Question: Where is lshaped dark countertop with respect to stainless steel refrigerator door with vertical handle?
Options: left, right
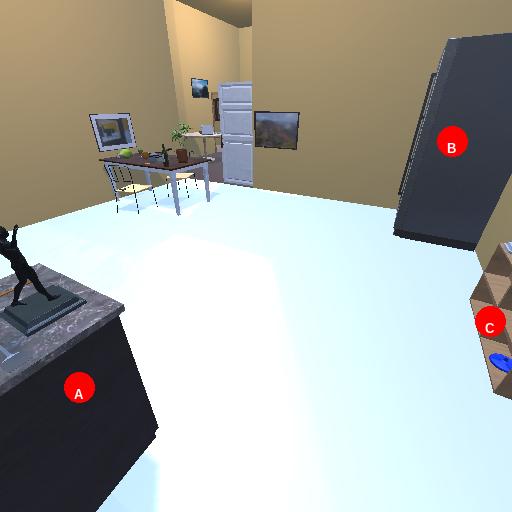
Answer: left